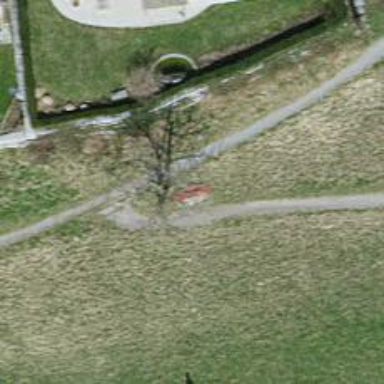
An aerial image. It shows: Bench for seating.